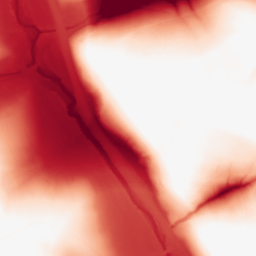
Category: morphological
Decomposition family: tophat
Decomposition parameters: size: 100
mode: black
Upsampling method: quintic
Upsampling parameters: scale: 2
Upsampling scale: 2